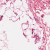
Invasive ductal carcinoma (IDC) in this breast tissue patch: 0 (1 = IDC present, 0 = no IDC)